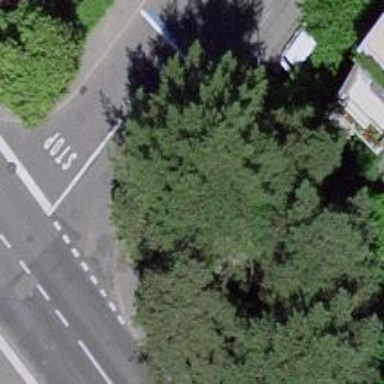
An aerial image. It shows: Kerb barrier.